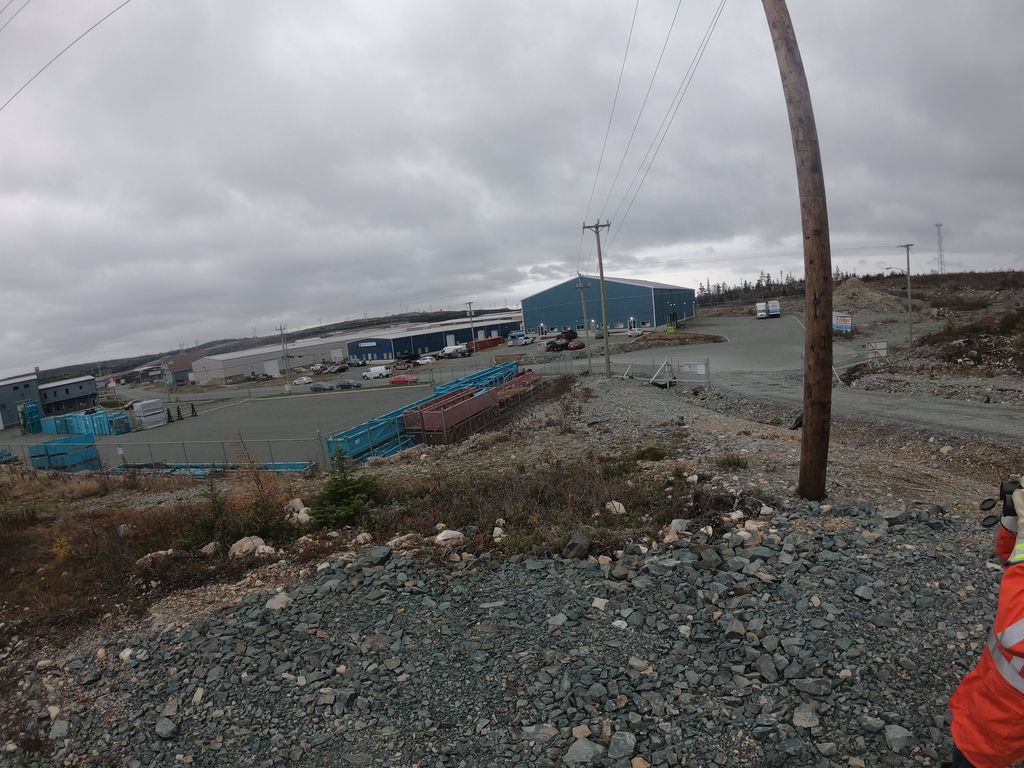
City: st_johns